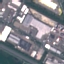
Land use / land cover class: Industrial